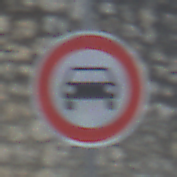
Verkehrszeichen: VerbotKraftwagen
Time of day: MorningAfternoon
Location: Outdoor (Suburban)
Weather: PartlyCloudy
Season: NotSpecified
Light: Natural